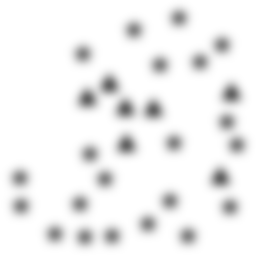
Squares: 0
Triangles: 7
Stars: 21
Total shapes: 28